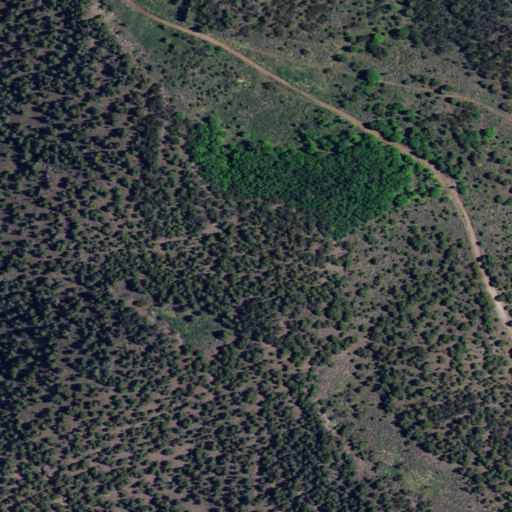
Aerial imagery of mountain in Idaho named Mount Moh containing shrub, deciduous forest, and evergreen forest